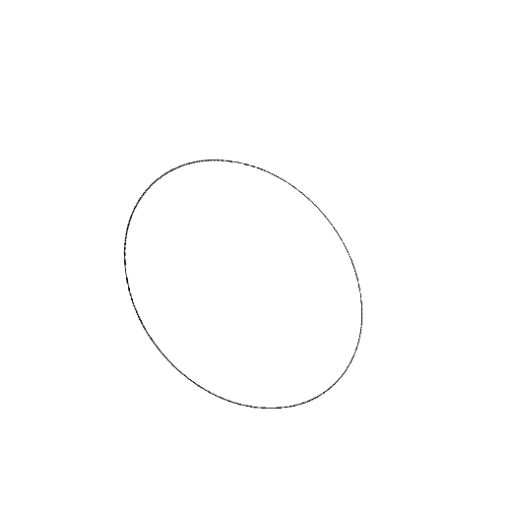
Crossing number: 0